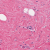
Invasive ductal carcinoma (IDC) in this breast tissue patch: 0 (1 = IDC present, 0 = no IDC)